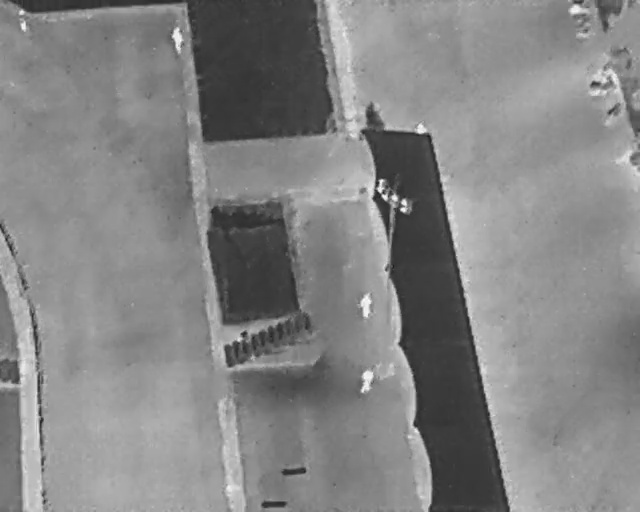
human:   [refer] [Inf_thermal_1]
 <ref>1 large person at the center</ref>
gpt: <box>[[54, 58, 59, 60, 2]]</box>